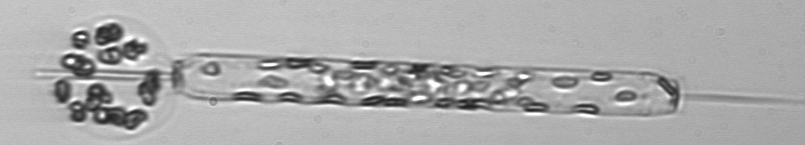
Label: Ditylum_brightwellii